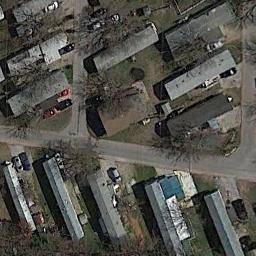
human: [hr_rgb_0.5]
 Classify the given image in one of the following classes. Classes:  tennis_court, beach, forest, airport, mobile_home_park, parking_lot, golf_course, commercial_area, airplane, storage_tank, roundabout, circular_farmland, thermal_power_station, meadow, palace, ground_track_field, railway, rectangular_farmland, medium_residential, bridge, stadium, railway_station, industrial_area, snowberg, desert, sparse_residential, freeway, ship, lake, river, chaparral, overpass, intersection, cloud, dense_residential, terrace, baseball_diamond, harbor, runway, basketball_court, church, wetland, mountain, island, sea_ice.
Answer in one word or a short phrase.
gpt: mobile_home_park